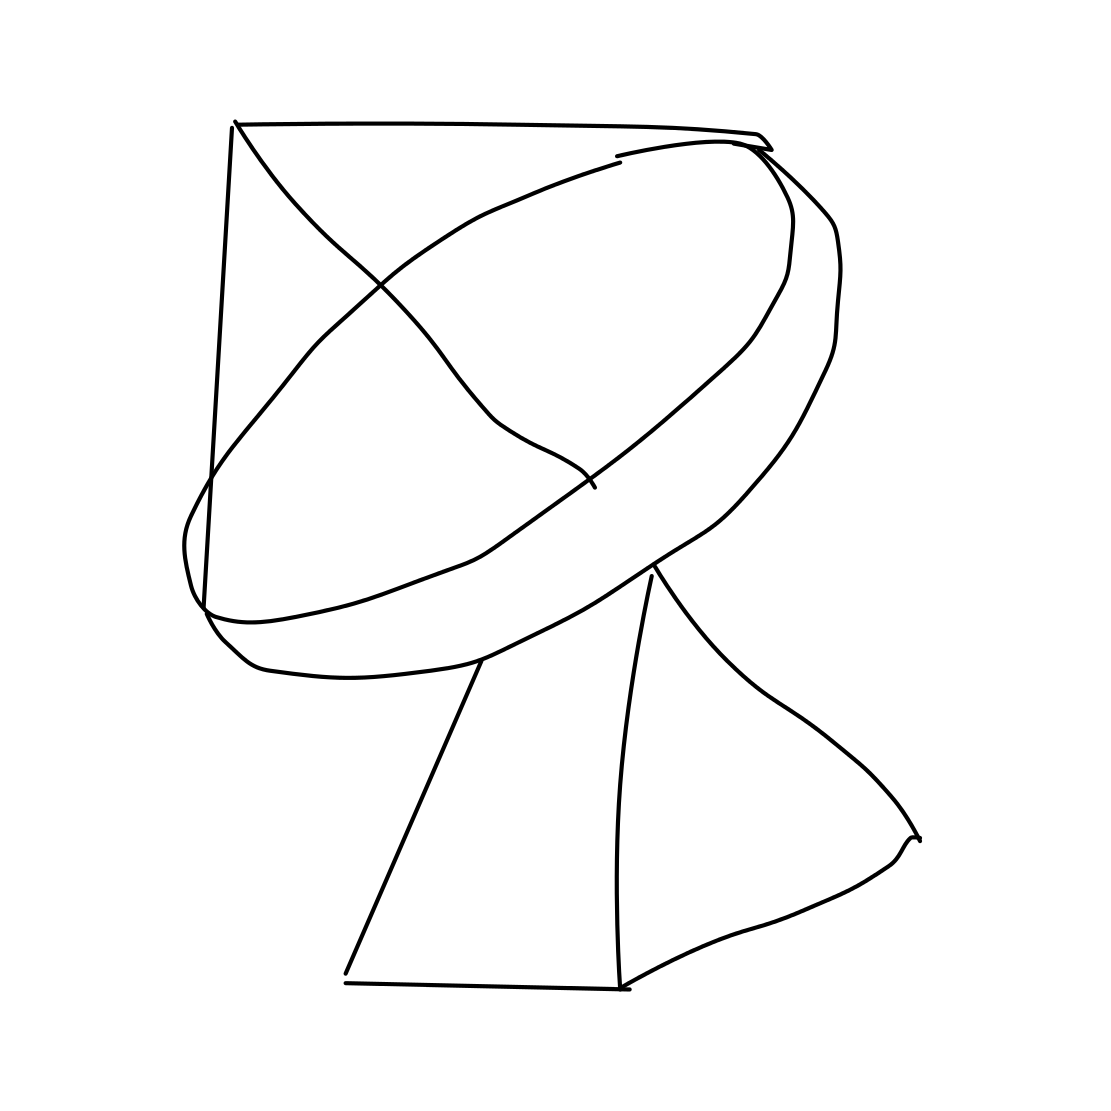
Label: satellite dish